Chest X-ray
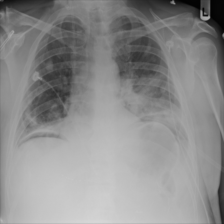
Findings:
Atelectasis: positive
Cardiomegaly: negative
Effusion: negative
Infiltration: positive
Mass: negative
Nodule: positive
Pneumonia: negative
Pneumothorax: negative
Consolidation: negative
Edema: negative
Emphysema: negative
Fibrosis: negative
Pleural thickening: negative
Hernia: negative